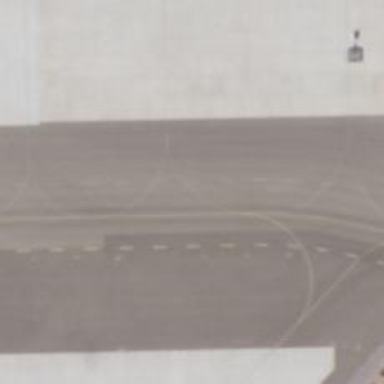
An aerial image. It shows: Image of taxiway at airport.